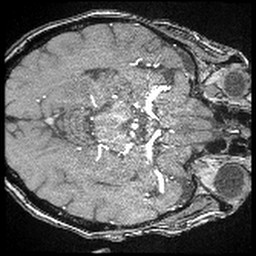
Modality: angio
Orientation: axial
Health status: ill
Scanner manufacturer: siemens
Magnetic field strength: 3 T
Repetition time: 0.022 s
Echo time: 0.00401 s